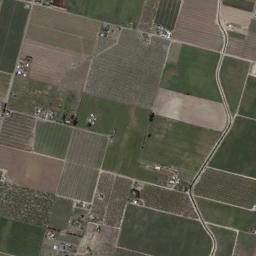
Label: rectangular_farmland